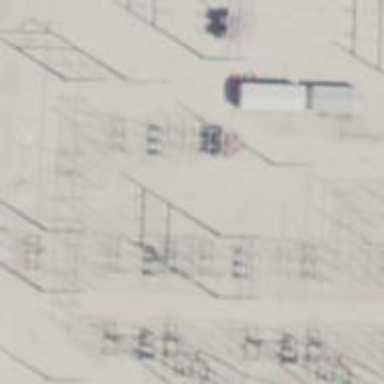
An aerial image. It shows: Switch used for power control.